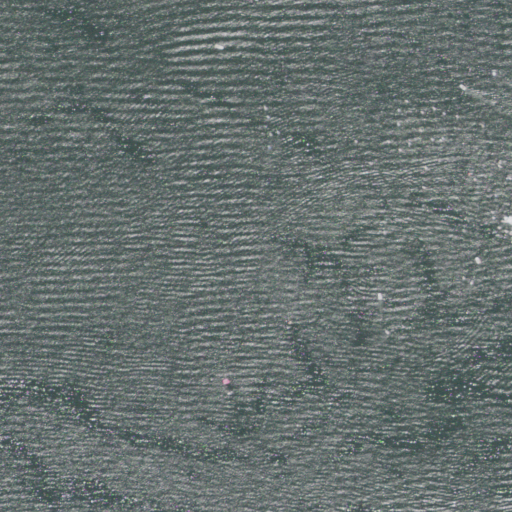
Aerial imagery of bar in New York named Ship Rock containing only open water